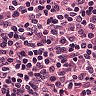
Metastatic tissue present: no